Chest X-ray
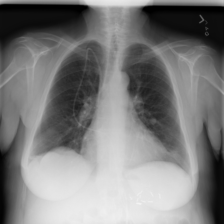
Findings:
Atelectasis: positive
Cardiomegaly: negative
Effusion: negative
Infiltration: negative
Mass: negative
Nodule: positive
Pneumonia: positive
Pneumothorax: negative
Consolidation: negative
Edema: negative
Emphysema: negative
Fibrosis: negative
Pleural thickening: negative
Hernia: negative